Question: The below applet is written to do a DES encryption/Decryption on the APDU data field :
'''
package cryptoPack;
import javacard.framework.APDU;
import javacard.framework.Applet;
import javacard.framework.ISO7816;
import javacard.framework.ISOException;
import javacard.framework.JCSystem;
import javacard.framework.Util;
import javacard.security.CryptoException;
import javacard.security.DESKey;
import javacard.security.KeyBuilder;
import javacardx.crypto.Cipher;
public class CryptoDES extends Applet {
// Array for the encryption/decryption key
private byte[] TheDES_Key = { (byte) 0x00, (byte) 0x00, (byte) 0x00,
(byte) 0x00, (byte) 0x00, (byte) 0x00, (byte) 0x00, (byte) 0x00,
(byte) 0x00, (byte) 0x00, (byte) 0x00, (byte) 0x00, (byte) 0x00,
(byte) 0x00, (byte) 0x00, (byte) 0x00, (byte) 0x00, (byte) 0x00,
(byte) 0x00, (byte) 0x00, (byte) 0x00, (byte) 0x00, (byte) 0x00,
(byte) 0x00 };
// Defining required Keys
DESKey MyDES1Key = (DESKey) KeyBuilder.buildKey(KeyBuilder.TYPE_DES,
KeyBuilder.LENGTH_DES, false);
DESKey MyDES2Key = (DESKey) KeyBuilder.buildKey(KeyBuilder.TYPE_DES,
KeyBuilder.LENGTH_DES3_2KEY, false);
DESKey MyDES3Key = (DESKey) KeyBuilder.buildKey(KeyBuilder.TYPE_DES,
KeyBuilder.LENGTH_DES3_3KEY, false);
byte ConfiguredKeyLength;
// Defining required cipher
Cipher MyCipher;
// Defining switch case variables for supported instructions = INS in APDU command
final byte SetKey = (byte) 0xC0;
final byte OneKeyDES = (byte) 0xC1;
final byte TwoKeyDES = (byte) 0xC2;
final byte ThreeKeyDES = (byte) 0xC3;
// Defining switch case variables for cipher algorithms = P1 in APDU command
final byte DES_CBC_ISO9797_M1 = (byte) 0x00;
final byte DES_CBC_ISO9797_M2 = (byte) 0x01;
final byte DES_CBC_NOPAD = (byte) 0x02;
final byte DES_CBC_PKCS5 = (byte) 0x03;
final byte DES_ECB_ISO9797_M1 = (byte) 0x04;
final byte DES_ECB_ISO9797_M2 = (byte) 0x05;
final byte DES_ECB_NOPAD = (byte) 0x06;
final byte DES_ECB_PKCS5 = (byte) 0x07;
// Defining Proprietary Status Words
final short KeyInNotSetGood = 0x6440;
// A flag to be sure that the configured key has the same length that the
// algorithm needs.
private CryptoDES() {
}
public static void install(byte bArray[], short bOffset, byte bLength)
throws ISOException {
new CryptoDES().register();
}
public void process(APDU apdu) throws ISOException {
// Assigning 0 to "ConfiguredKeyLength" to force the user to use ...
// ... "SetKey" command, after applet selection.
if (selectingApplet()) {
ConfiguredKeyLength = 0;
return;
}
byte[] buffer = apdu.getBuffer();
// Checking the CLA field in the APDU command.
if (buffer[ISO7816.OFFSET_CLA] != 0) {
ISOException.throwIt(ISO7816.SW_CLA_NOT_SUPPORTED);
}
// Checking the P1 and P2 fields in the APDU command.
if (buffer[ISO7816.OFFSET_P1] > 7 || buffer[ISO7816.OFFSET_P2] > 1) {
ISOException.throwIt(ISO7816.SW_INCORRECT_P1P2);
}
// Analyzing the command.
try {
switch (buffer[ISO7816.OFFSET_INS]) {
case SetKey:
SetCryptoKeyAndInitCipher(apdu);
break;
case OneKeyDES:
OneKeyDESCrypto(apdu);
DoEncryptDecrypt(apdu);
break;
case TwoKeyDES:
TwoKeyDESCrypto(apdu);
DoEncryptDecrypt(apdu);
break;
case (byte) ThreeKeyDES:
ThreeKeyDESCrypto(apdu);
DoEncryptDecrypt(apdu);
break;
default:
ISOException.throwIt(ISO7816.SW_INS_NOT_SUPPORTED);
}
} catch (CryptoException e) {
ISOException.throwIt(((CryptoException) e).getReason());
}
}
public void SetCryptoKeyAndInitCipher(APDU apdu)
throws ISOException {
byte[] buffer = apdu.getBuffer();
// Key must has a length of 8, 16 or 24 bytes
if (buffer[ISO7816.OFFSET_LC] == 8 || buffer[ISO7816.OFFSET_LC] == 16
|| buffer[ISO7816.OFFSET_LC] == 24) {
Util.arrayCopyNonAtomic(buffer, ISO7816.OFFSET_CDATA, TheDES_Key,
(short) 0, buffer[ISO7816.OFFSET_LC]);
ConfiguredKeyLength = buffer[ISO7816.OFFSET_LC];
} else {
ISOException.throwIt(ISO7816.SW_DATA_INVALID);
}
switch (buffer[ISO7816.OFFSET_P1]) {
case DES_CBC_ISO9797_M1:
MyCipher = Cipher.getInstance(Cipher.ALG_DES_CBC_ISO9797_M1, false);
break;
case DES_CBC_ISO9797_M2:
MyCipher = Cipher.getInstance(Cipher.ALG_DES_CBC_ISO9797_M2, false);
break;
case DES_CBC_NOPAD:
MyCipher = Cipher.getInstance(Cipher.ALG_DES_CBC_NOPAD, false);
break;
case DES_CBC_PKCS5:
MyCipher = Cipher.getInstance(Cipher.ALG_DES_CBC_PKCS5, false);
break;
case DES_ECB_ISO9797_M1:
MyCipher = Cipher.getInstance(Cipher.ALG_DES_ECB_ISO9797_M1, false);
break;
case DES_ECB_ISO9797_M2:
MyCipher = Cipher.getInstance(Cipher.ALG_DES_ECB_ISO9797_M2, false);
break;
case DES_ECB_NOPAD:
MyCipher = Cipher.getInstance(Cipher.ALG_DES_ECB_NOPAD, false);
break;
case DES_ECB_PKCS5:
MyCipher = Cipher.getInstance(Cipher.ALG_DES_ECB_PKCS5, false);
break;
}
}
public void OneKeyDESCrypto(APDU apdu)
throws ISOException {
byte[] buffer = apdu.getBuffer();
// Check to see if the configured key is the required key for this ...
// ... algorithm or not
if (ConfiguredKeyLength != 8) {
ISOException.throwIt(KeyInNotSetGood);
}
MyDES1Key.setKey(TheDES_Key, (short) 0);
if (buffer[ISO7816.OFFSET_P2] == 1) {
MyCipher.init(MyDES1Key, Cipher.MODE_ENCRYPT);
} else {
MyCipher.init(MyDES1Key, Cipher.MODE_DECRYPT);
}
}
public void TwoKeyDESCrypto(APDU apdu)
throws ISOException {
byte[] buffer = apdu.getBuffer();
// Check to see if the configured key is the required key for this ...
// ... algorithm or not
if (ConfiguredKeyLength != 16) {
ISOException.throwIt(KeyInNotSetGood);
}
MyDES2Key.setKey(TheDES_Key, (short) 0);
if (buffer[ISO7816.OFFSET_P2] == 1) {
MyCipher.init(MyDES2Key, Cipher.MODE_ENCRYPT);
} else {
MyCipher.init(MyDES2Key, Cipher.MODE_DECRYPT);
}
}
public void ThreeKeyDESCrypto(APDU apdu)
throws ISOException {
byte[] buffer = apdu.getBuffer();
// Check to see if the configured key is the required key for this ...
// ... algorithm or not
if (ConfiguredKeyLength != 24) {
ISOException.throwIt(KeyInNotSetGood);
}
MyDES3Key.setKey(TheDES_Key, (short) 0);
if (buffer[ISO7816.OFFSET_P2] == 1) {
MyCipher.init(MyDES3Key, Cipher.MODE_ENCRYPT);
} else {
MyCipher.init(MyDES3Key, Cipher.MODE_DECRYPT);
}
}
public void DoEncryptDecrypt(APDU apdu) {
byte[] buffer = apdu.getBuffer();
byte[] CipheredData = JCSystem.makeTransientByteArray((short) 32,
JCSystem.CLEAR_ON_DESELECT);
short datalen = apdu.setIncomingAndReceive();
if ((datalen % 8) != 0) {
ISOException.throwIt(ISO7816.SW_DATA_INVALID);
}
MyCipher.doFinal(buffer, (short) 0, datalen, CipheredData, (short) 0);
Util.arrayCopyNonAtomic(CipheredData, (short) 0, buffer, (short) 0,
datalen);
apdu.setOutgoingAndSend((short) 0, datalen);
}
}
'''
The problem is that its output is not equal with online tools. for example I use <URL> to calculate encrypted value of '0x3030303030303030' with a key = '1122334455667788', and this is output :

Now I repeat the above encryption with my applet:
'''
OpenSC:: opensc-tool.exe -s 00a404000b0102030405060708090000 -s 00c0000008112233
<PHONE> -s 00c10401083030303030303030
Using reader with a card: ACS CCID USB Reader 0
Sending: 00 A4 04 00 0B 01 02 03 04 05 06 07 08 09 00 00
Received (SW1=0x90, SW2=0x00)
Sending: 00 C0 00 00 08 11 22 33 44 55 66 77 88
Received (SW1=0x90, SW2=0x00)
Sending: 00 C1 04 01 08 30 30 30 30 30 30 30 30
Received (SW1=0x90, SW2=0x00):
8E 43 CF B8 91 02 01 38 .C.....8
OpenSC:: opensc-tool.exe -s 00a404000b0102030405060708090000 -s 00c0000008112233
<PHONE> -s 00c10501083030303030303030
Using reader with a card: ACS CCID USB Reader 0
Sending: 00 A4 04 00 0B 01 02 03 04 05 06 07 08 09 00 00
Received (SW1=0x90, SW2=0x00)
Sending: 00 C0 00 00 08 11 22 33 44 55 66 77 88
Received (SW1=0x90, SW2=0x00)
Sending: 00 C1 05 01 08 30 30 30 30 30 30 30 30
Received (SW1=0x90, SW2=0x00):
A6 DE 1C D9 1B A9 EE D0 ........
OpenSC:: opensc-tool.exe -s 00a404000b0102030405060708090000 -s 00c0000008112233
<PHONE> -s 00c10601083030303030303030
Using reader with a card: ACS CCID USB Reader 0
Sending: 00 A4 04 00 0B 01 02 03 04 05 06 07 08 09 00 00
Received (SW1=0x90, SW2=0x00)
Sending: 00 C0 00 00 08 11 22 33 44 55 66 77 88
Received (SW1=0x90, SW2=0x00)
Sending: 00 C1 06 01 08 30 30 30 30 30 30 30 30
Received (SW1=0x90, SW2=0x00):
0B FC BF EE 82 F4 8B 19 ........
OpenSC:: opensc-tool.exe -s 00a404000b0102030405060708090000 -s 00c0000008112233
<PHONE> -s 00c10701083030303030303030
Using reader with a card: ACS CCID USB Reader 0
Sending: 00 A4 04 00 0B 01 02 03 04 05 06 07 08 09 00 00
Received (SW1=0x90, SW2=0x00)
Sending: 00 C0 00 00 08 11 22 33 44 55 66 77 88
Received (SW1=0x90, SW2=0x00)
Sending: 00 C1 07 01 08 30 30 30 30 30 30 30 30
Received (SW1=0x90, SW2=0x00):
AA 6E 4D 79 E5 0C B1 51 .nMy...Q
'''
As I didn't know which one of 'DES_ECB_PKCS5', 'DES_ECB_NOPAD', 'DES_ECB_ISO9797_M2' or 'DES_ECB_ISO9797_M1' being used by the online tool, I did the encryption with all of them in my card. but the output is different from the online tool.
1. What's wrong?
2. How I can find out which one of the above ciphers, does the online tool use?
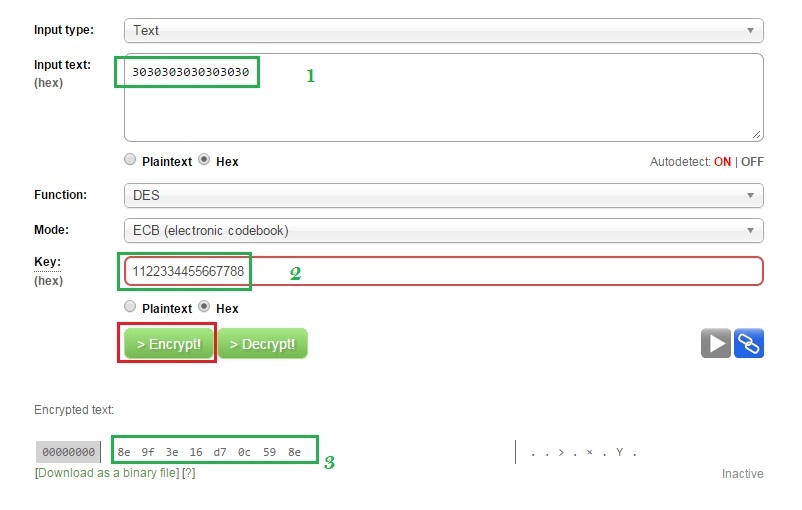
Answer: > As I didn't know which one of DES_ECB_PKCS5, DES_ECB_NOPAD,
DES_ECB_ISO9797_M2 or DES_ECB_ISO9797_M1 being used by the online tool
That's the problem. Blockmode, padding and other things are very important (and there are so much more than 4 combinations). And in case of online tools, charset stuff (input interpretation in general) is also a problem.
Without knowing the online tool in detail, you won't get anything right with it.
Just don't use it and search for standardized test vectors.
Other than that, why you're using DES!? Stop that.
It's not secure anymore.